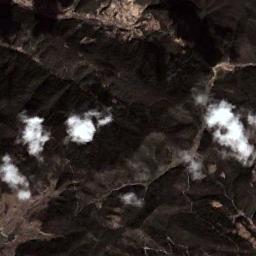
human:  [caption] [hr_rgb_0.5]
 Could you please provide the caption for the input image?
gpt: The cumulus clouds are located above the land covered by some vegetation while some ups and downs are on the land .

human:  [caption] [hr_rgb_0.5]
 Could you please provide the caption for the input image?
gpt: Sparse white clouds on green hills .

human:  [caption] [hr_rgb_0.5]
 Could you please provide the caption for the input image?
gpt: A large cloud of white clouds floated over the farmland .

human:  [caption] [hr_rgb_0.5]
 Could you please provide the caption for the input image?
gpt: The white cloud is above the mountain .

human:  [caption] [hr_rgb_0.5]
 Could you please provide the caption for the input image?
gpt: A few pieces of white clouds over a mountain .